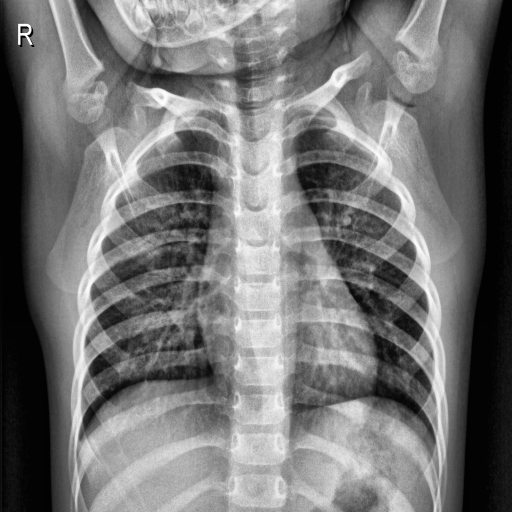
Finding: NORMAL